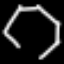
Label: octagon